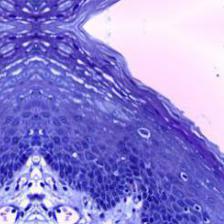
Diagnosis: Normal